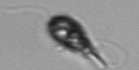
Label: Euglena